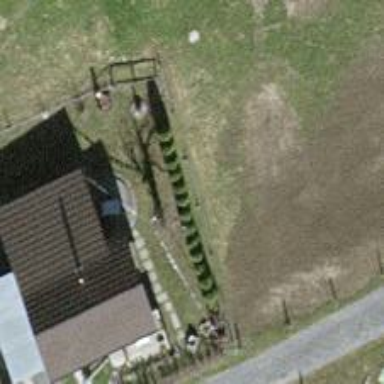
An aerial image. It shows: Shed.